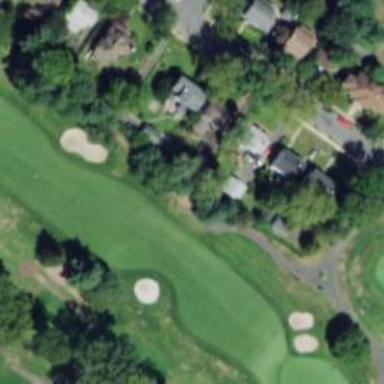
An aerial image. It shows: Path used for both walking and golf.